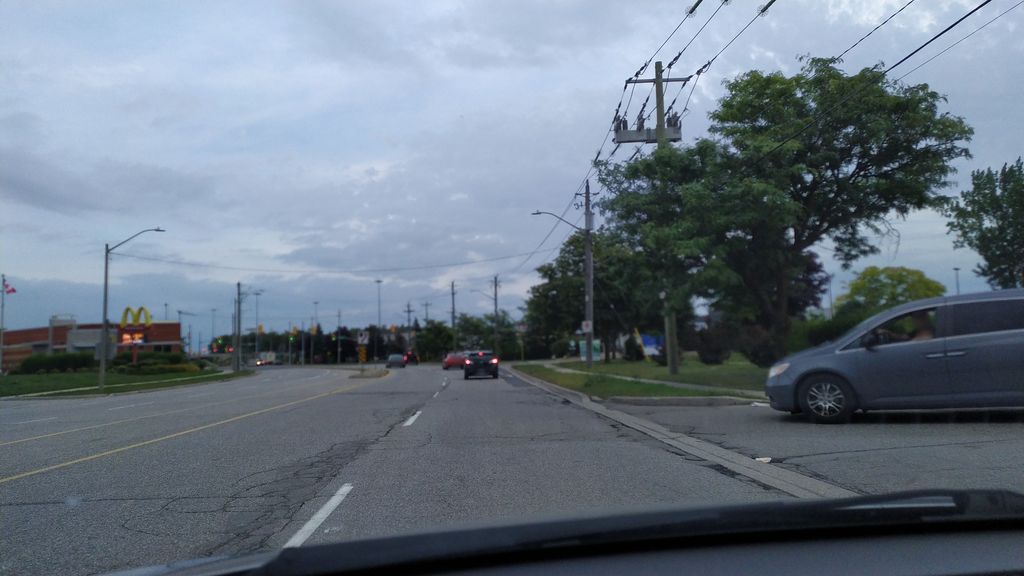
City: kitchener-waterloo